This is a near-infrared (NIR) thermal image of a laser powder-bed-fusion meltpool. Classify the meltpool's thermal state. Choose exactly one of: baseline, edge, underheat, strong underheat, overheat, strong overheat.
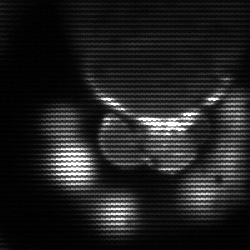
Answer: baseline